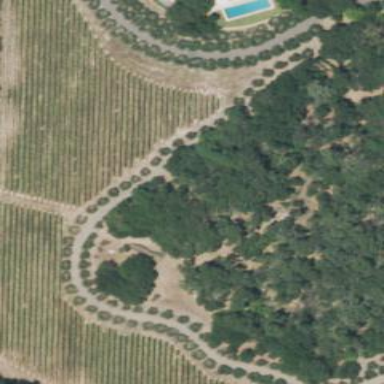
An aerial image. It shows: Olive tree orchard.